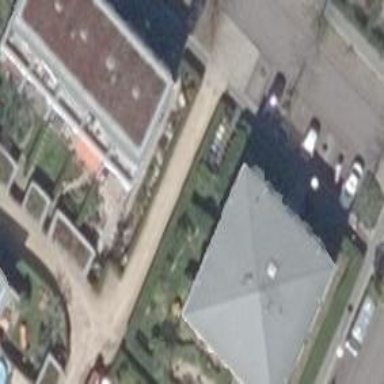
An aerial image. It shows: Apartment building with flat roof.